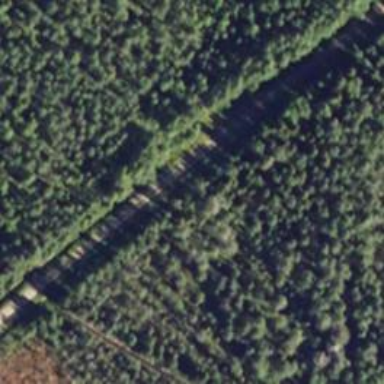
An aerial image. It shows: Well-maintained track road of grade 1.